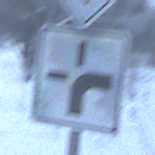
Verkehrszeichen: VerlaufVorfahrtsstrasse3
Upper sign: Vorfahrtsstrasse
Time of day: Midday
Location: Outdoor (Nature)
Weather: Overcast
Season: Winter
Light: Natural